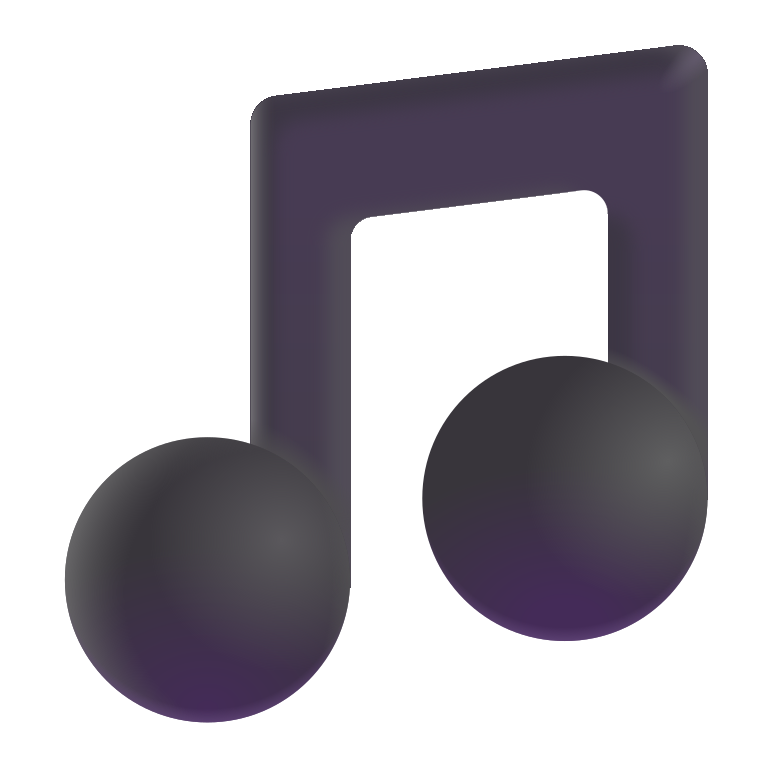
musical note color